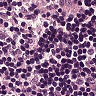
Metastatic tissue present: no